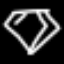
Label: diamond